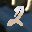
Label: 2